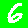
Digit: 6